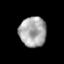
Tissue: prostate
Cell type: Epithelial cells
Senescence score: 0.2102
Nuclear area (px): 793
Mean DAPI intensity: 168.41